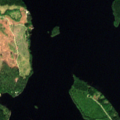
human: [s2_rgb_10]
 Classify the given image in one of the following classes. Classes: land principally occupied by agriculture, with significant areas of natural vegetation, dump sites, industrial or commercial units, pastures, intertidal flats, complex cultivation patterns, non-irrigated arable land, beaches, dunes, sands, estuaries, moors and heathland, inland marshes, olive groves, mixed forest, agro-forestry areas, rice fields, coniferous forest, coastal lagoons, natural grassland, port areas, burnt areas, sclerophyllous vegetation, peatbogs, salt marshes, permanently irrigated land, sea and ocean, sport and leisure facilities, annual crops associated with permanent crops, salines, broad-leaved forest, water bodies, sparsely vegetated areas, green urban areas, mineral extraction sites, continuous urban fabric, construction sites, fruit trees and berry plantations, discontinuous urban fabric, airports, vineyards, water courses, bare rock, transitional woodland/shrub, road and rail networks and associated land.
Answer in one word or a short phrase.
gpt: coniferous forest, mixed forest, water bodies